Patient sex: M
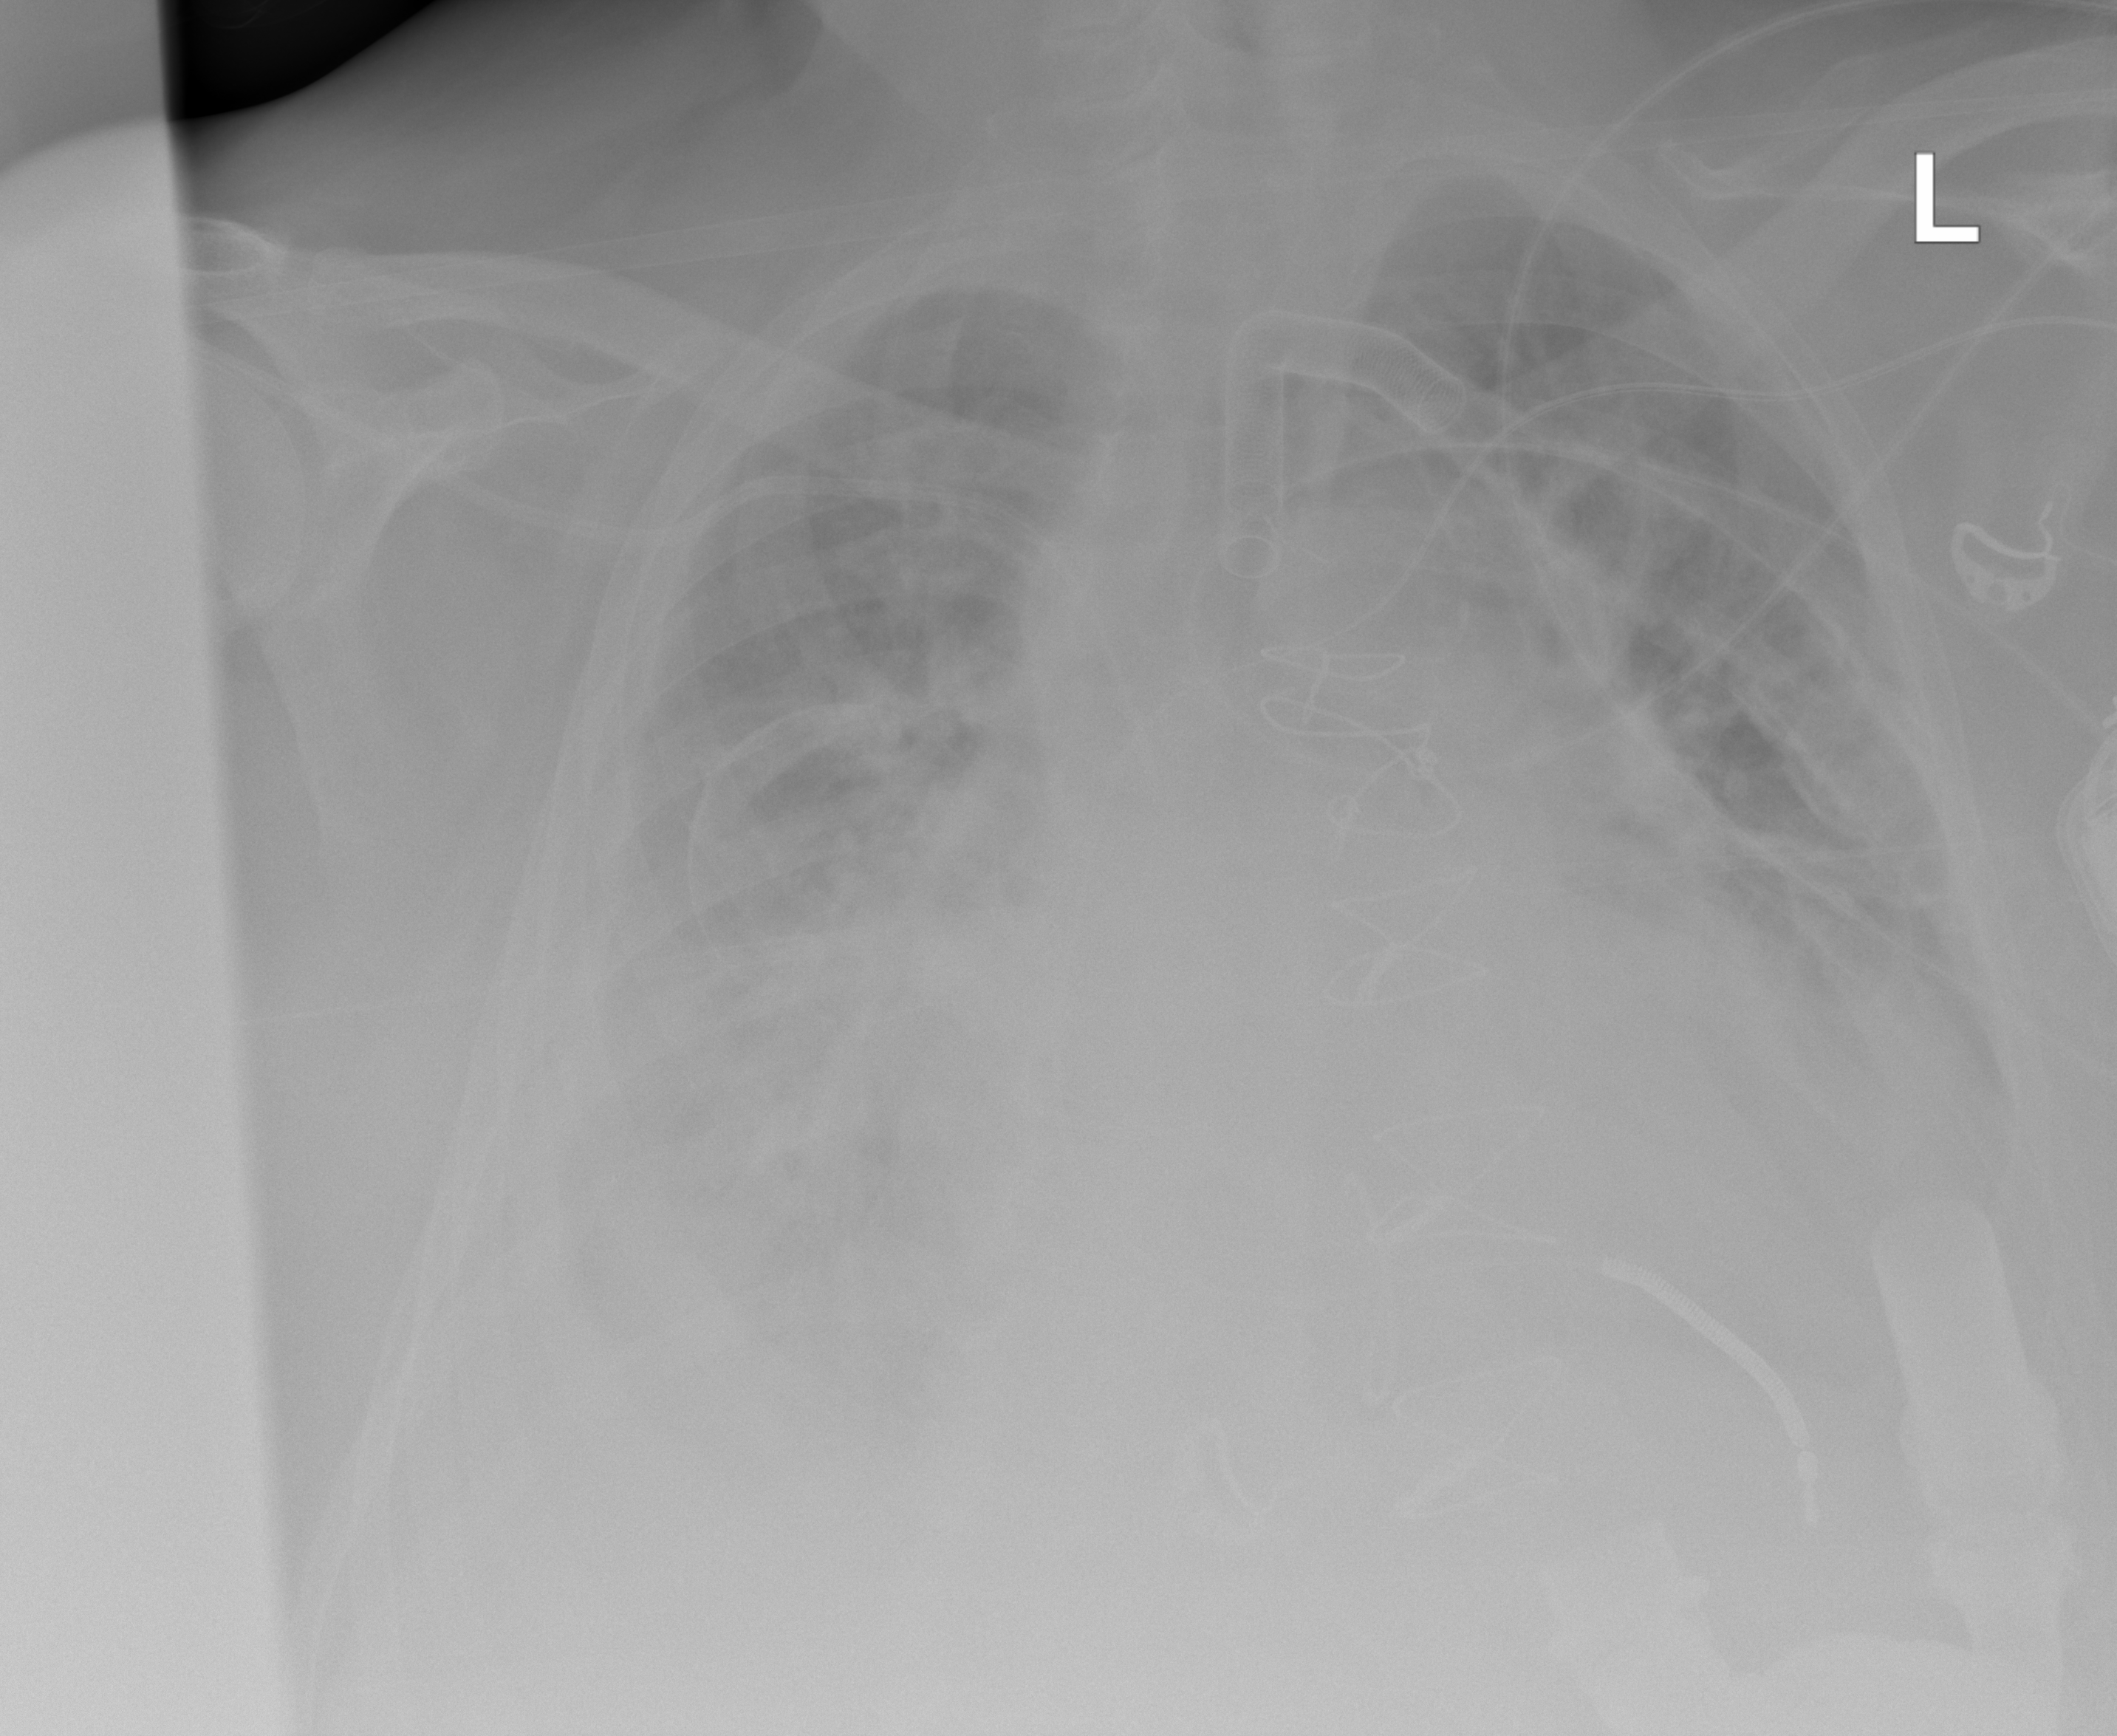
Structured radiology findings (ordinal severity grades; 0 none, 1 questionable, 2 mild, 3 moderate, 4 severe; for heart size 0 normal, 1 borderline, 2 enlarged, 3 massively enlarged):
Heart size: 2
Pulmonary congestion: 3
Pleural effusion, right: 3
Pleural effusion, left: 2
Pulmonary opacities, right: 2
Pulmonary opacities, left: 2
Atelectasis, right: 3
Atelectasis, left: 3